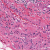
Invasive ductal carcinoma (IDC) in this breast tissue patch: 1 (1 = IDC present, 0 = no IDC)